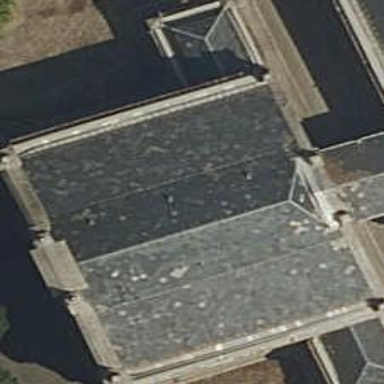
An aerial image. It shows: Building with hipped roof.